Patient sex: M
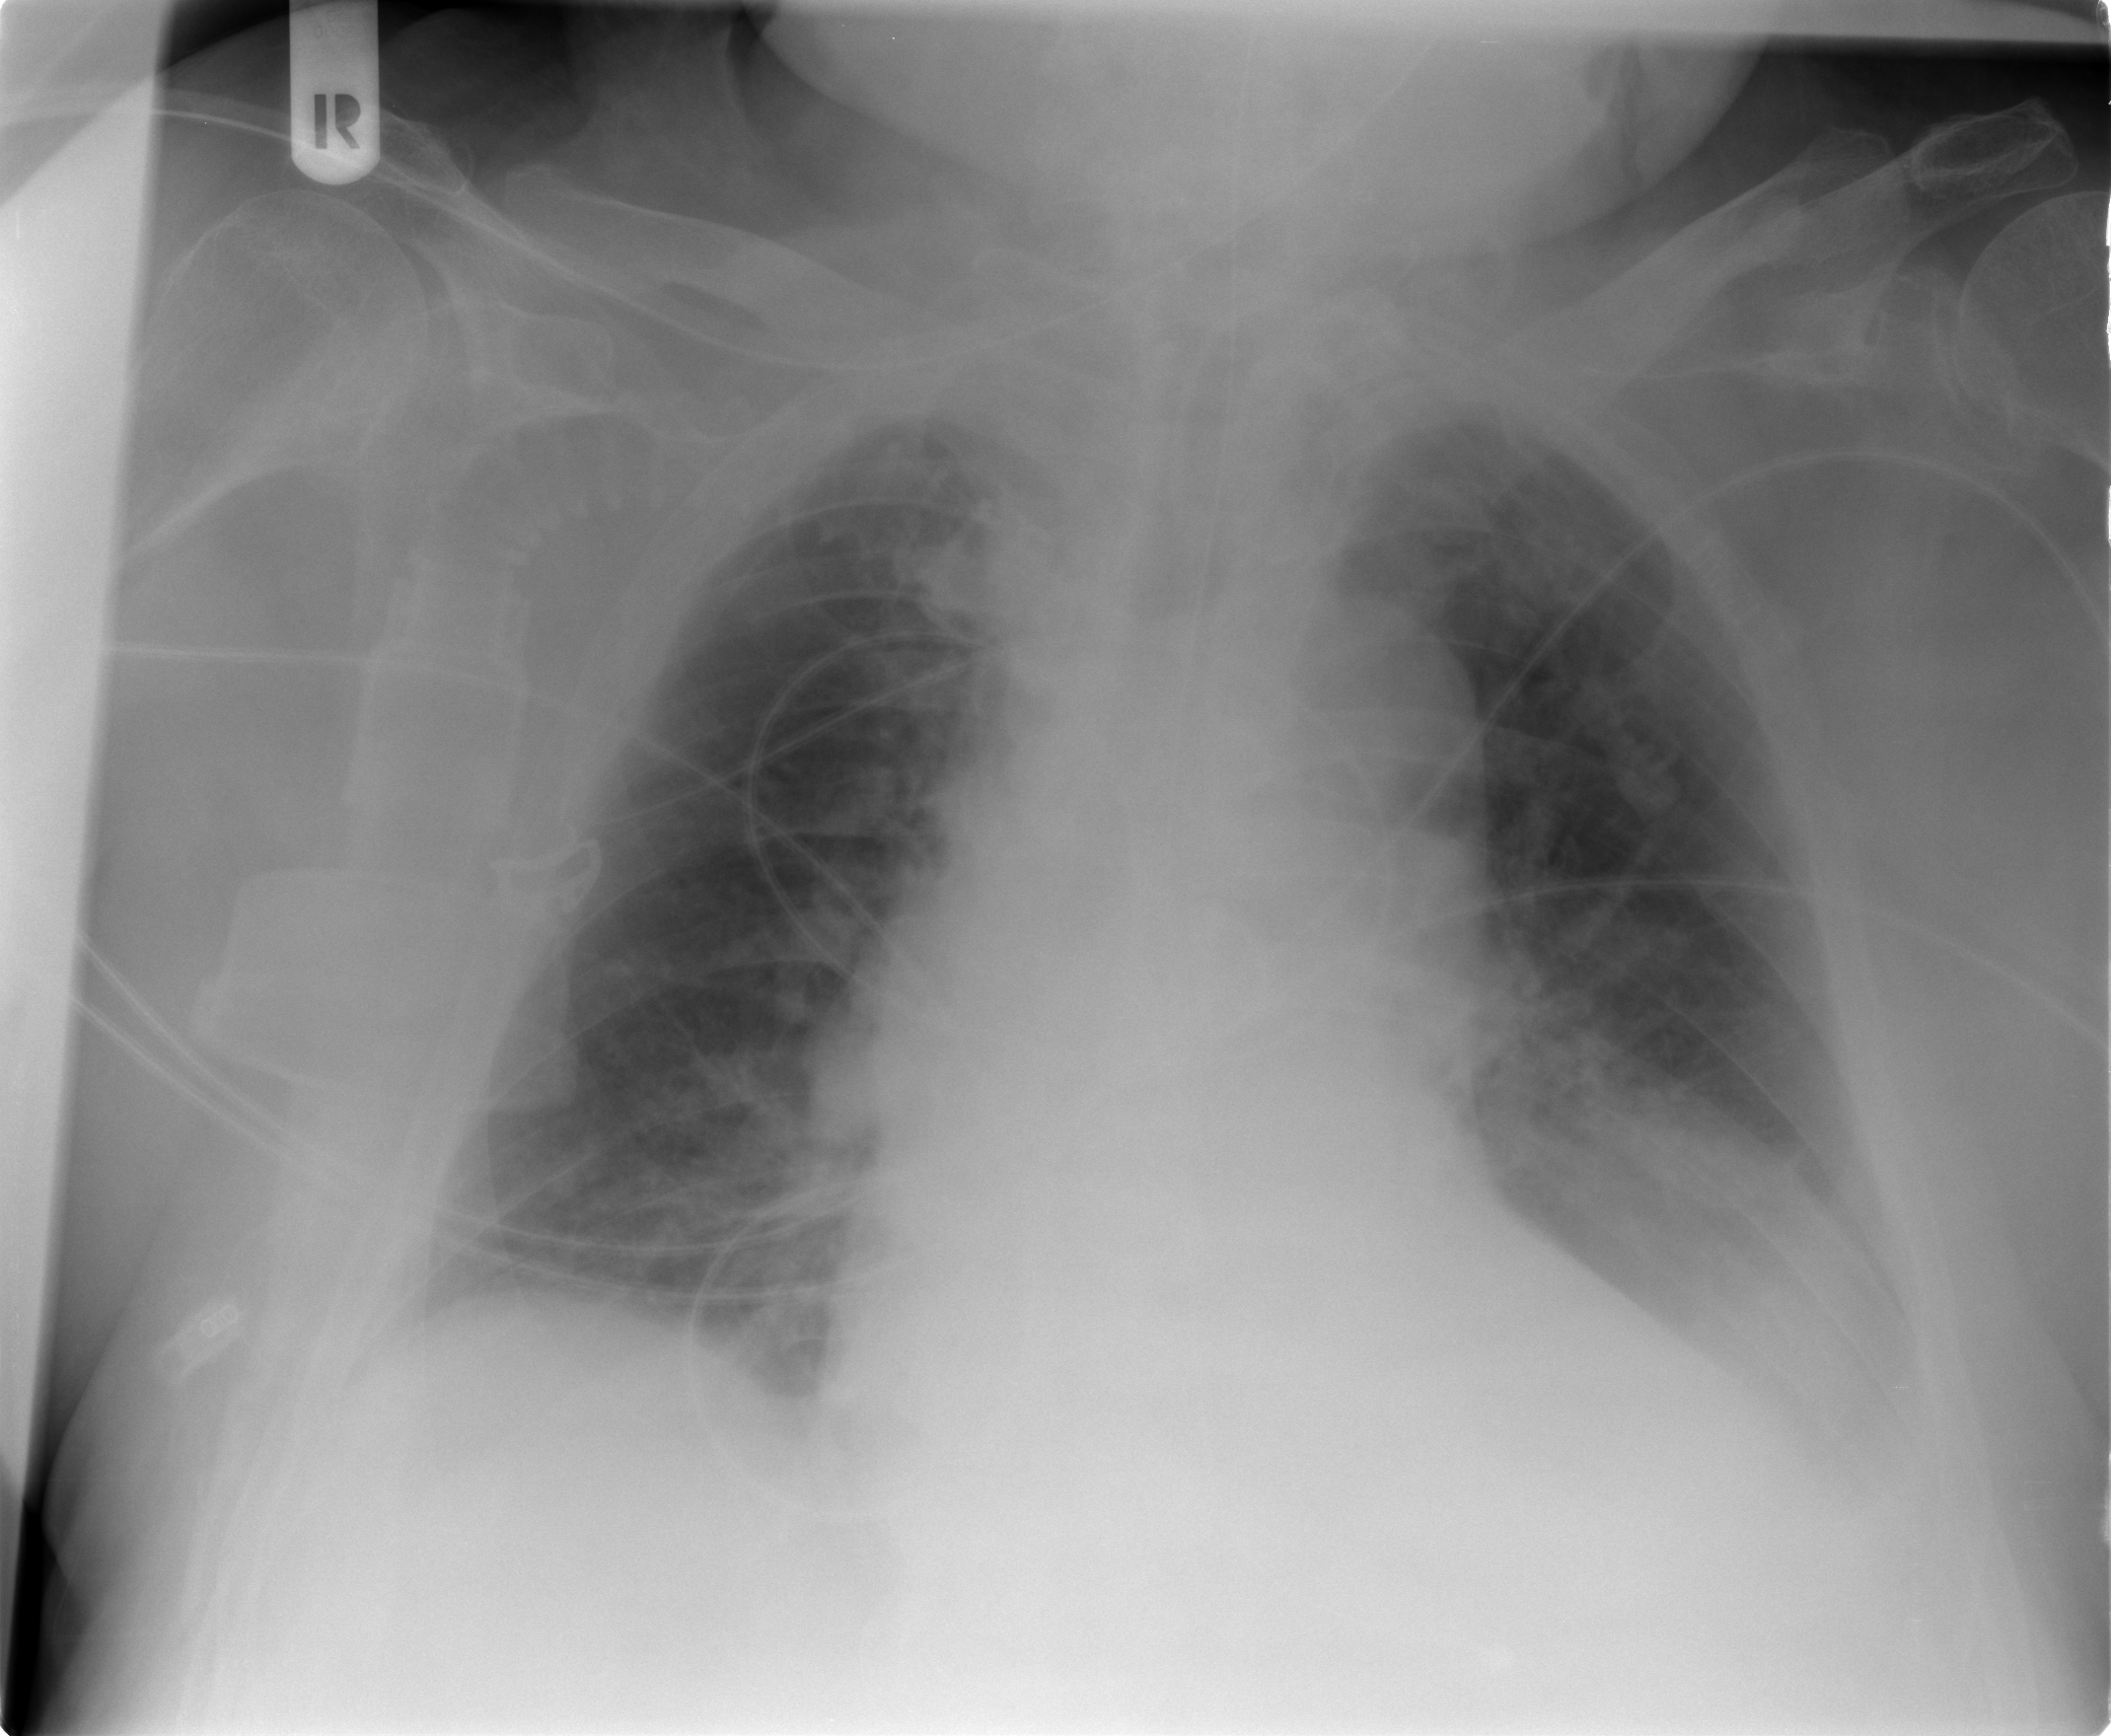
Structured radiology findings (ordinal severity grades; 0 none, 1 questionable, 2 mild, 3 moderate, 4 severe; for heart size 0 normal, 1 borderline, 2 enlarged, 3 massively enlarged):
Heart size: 2
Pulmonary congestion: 2
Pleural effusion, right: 2
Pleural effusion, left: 2
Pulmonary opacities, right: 2
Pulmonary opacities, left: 1
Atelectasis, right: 2
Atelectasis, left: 2